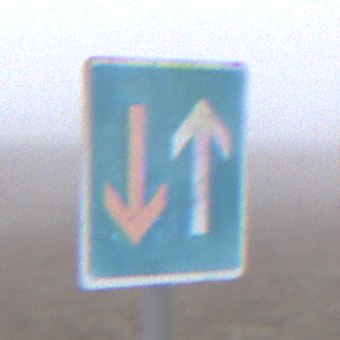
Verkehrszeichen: VorrangVorGegenverkehr
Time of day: MorningAfternoon
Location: Outdoor (RoadRail)
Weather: Overcast
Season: NotSpecified
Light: Natural